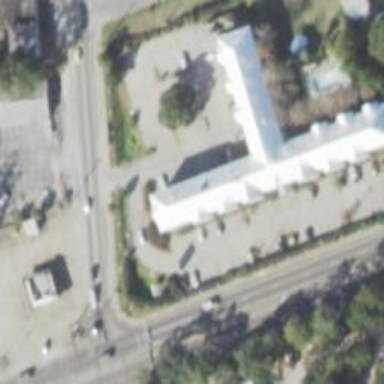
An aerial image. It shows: Hotel building.